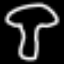
Label: mushroom